Interaction volume radius: 5 \u00c5
Interaction volume height: 15 \u00c5
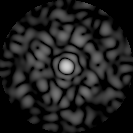
Disorder parameter: 0.8248